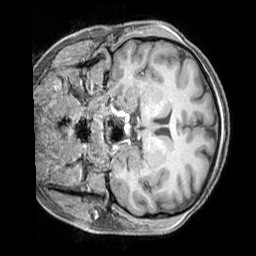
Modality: T1w
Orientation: coronal
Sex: female
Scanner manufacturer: siemens
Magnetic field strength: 3 T
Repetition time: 2.3 s
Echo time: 0.00226 s